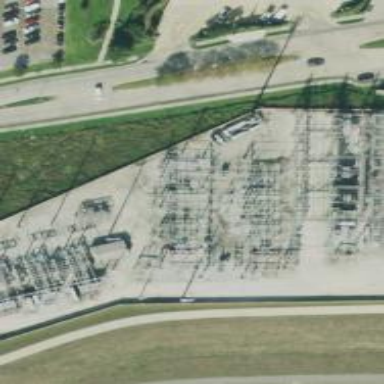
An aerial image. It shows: Switch used for power control.